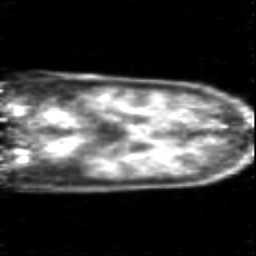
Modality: PET
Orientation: coronal
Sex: male
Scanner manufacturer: siemens